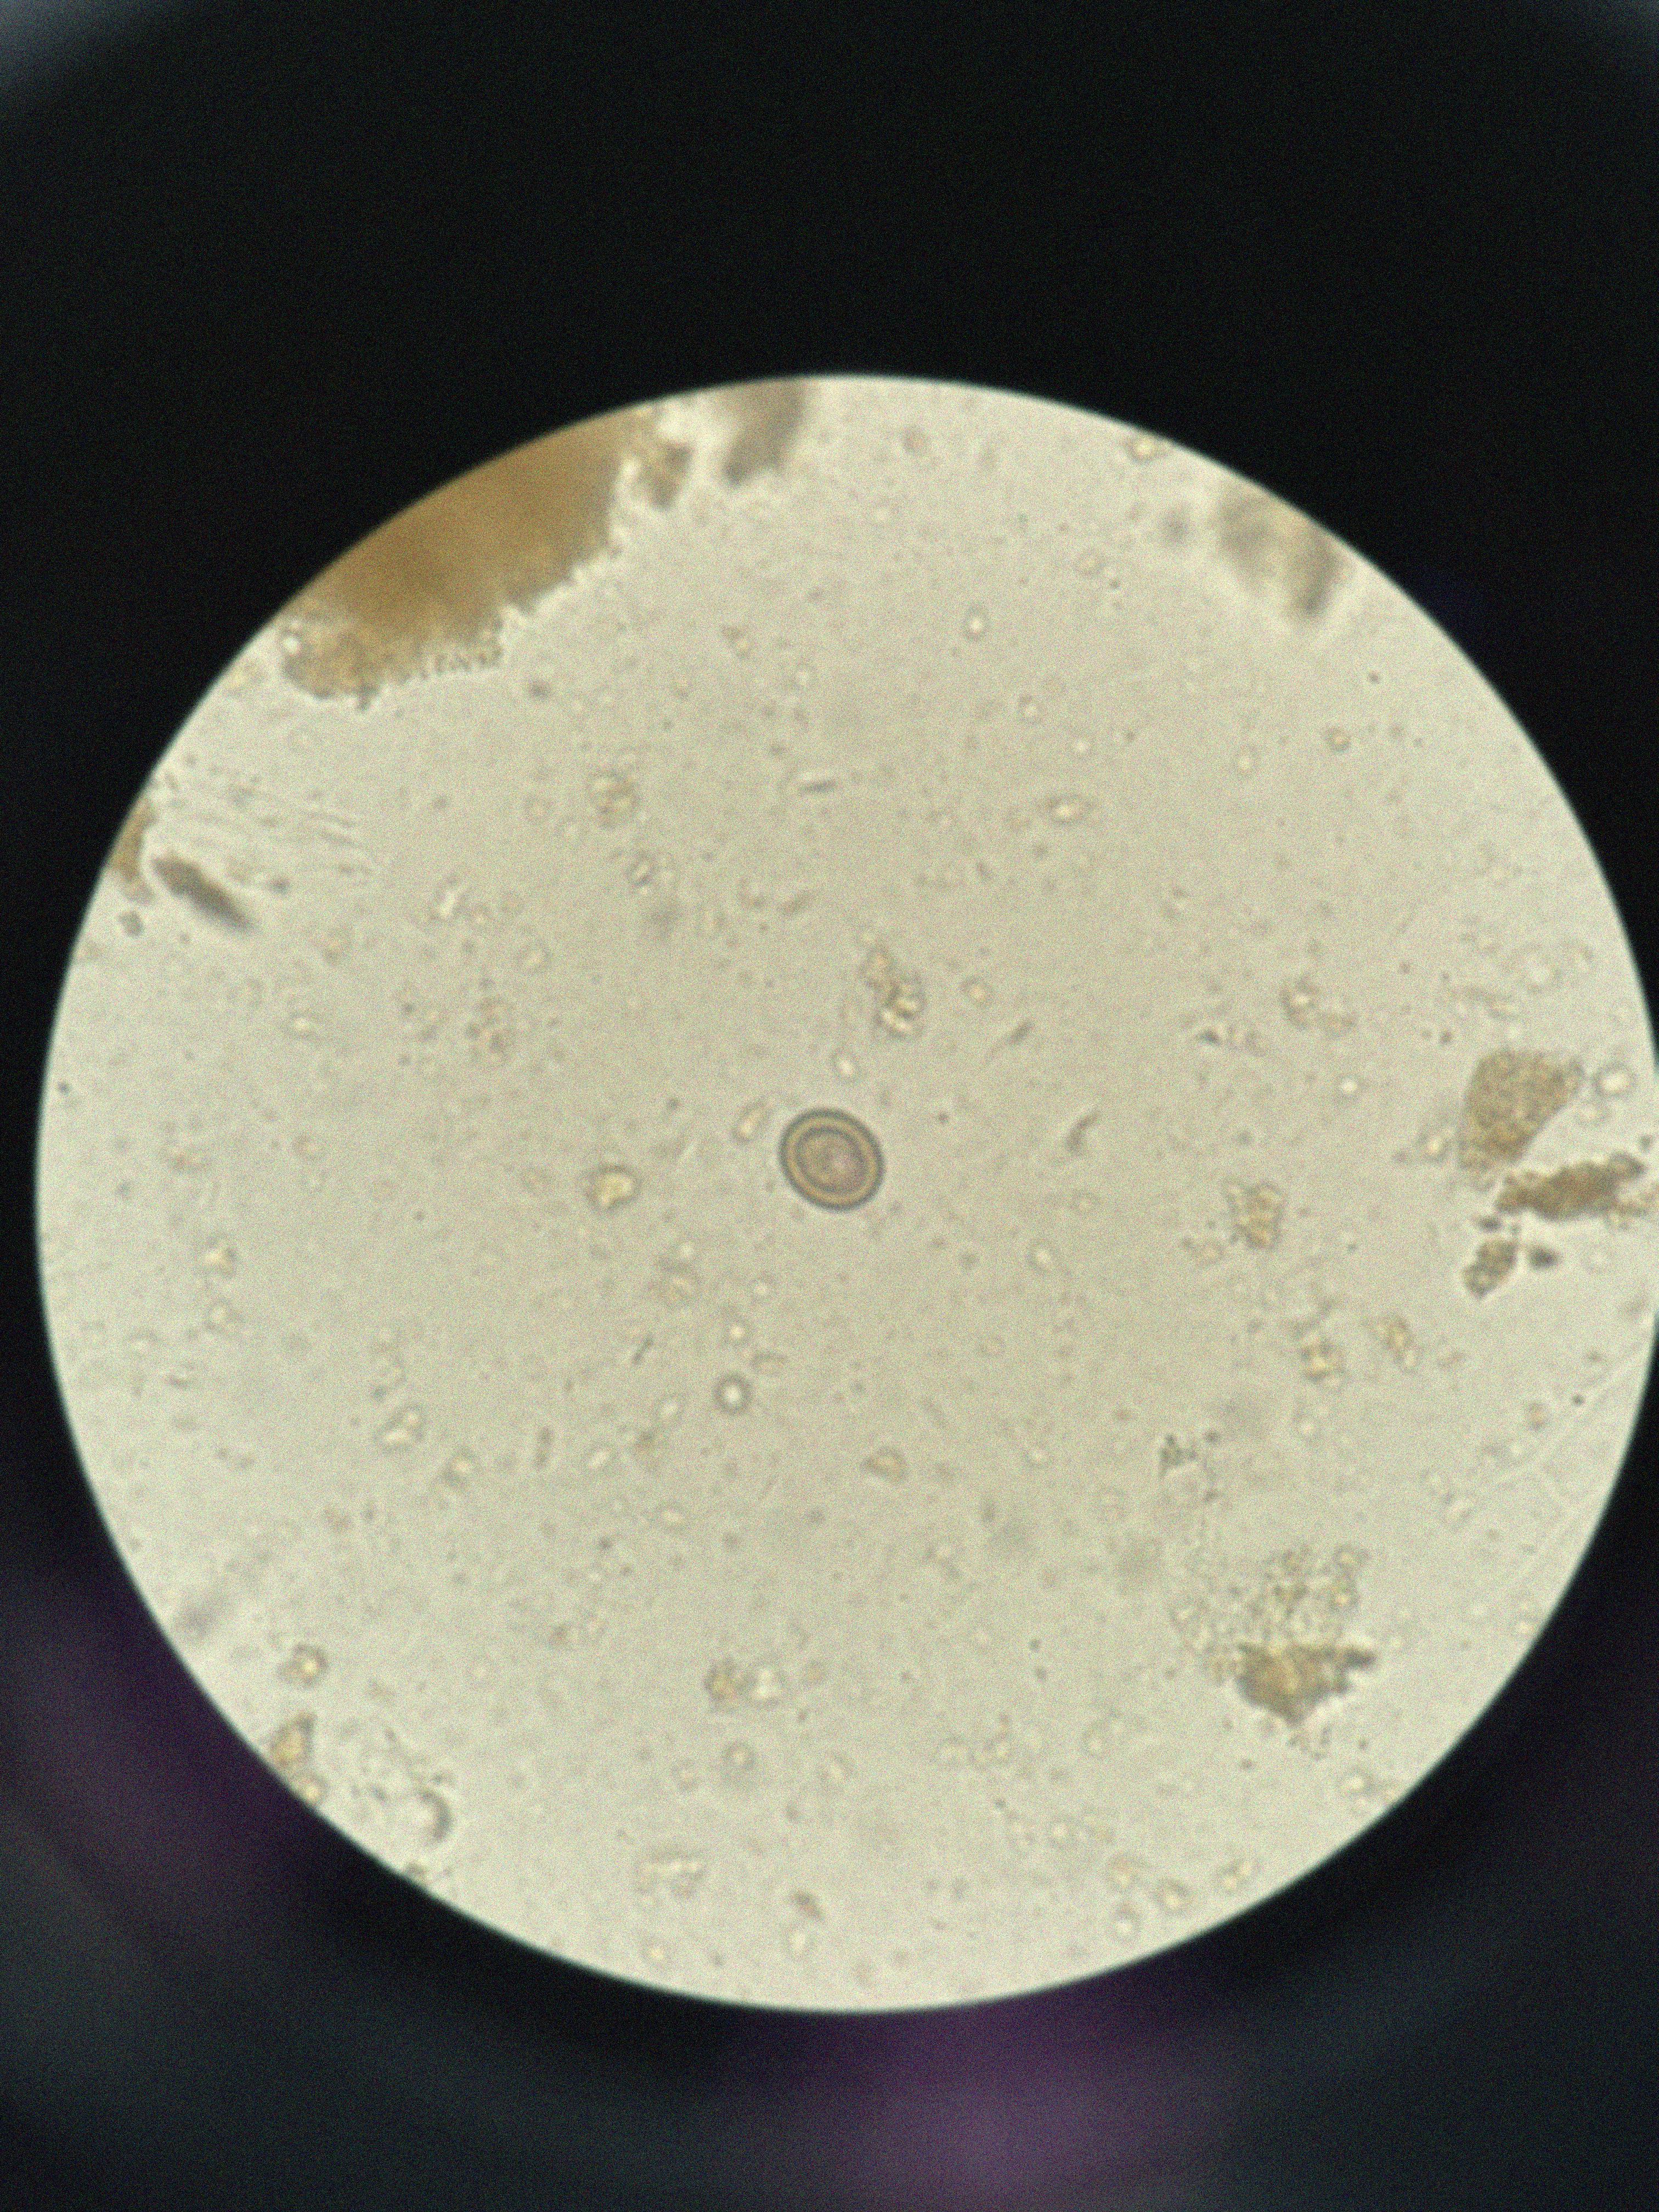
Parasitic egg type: Taenia spp. egg